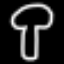
Label: mushroom